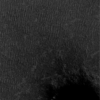
Label: dusty